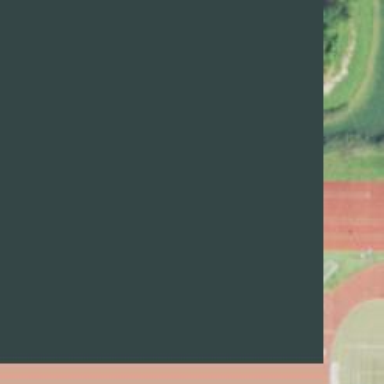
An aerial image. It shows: Athletics track located in leisure land area.